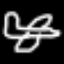
Label: airplane